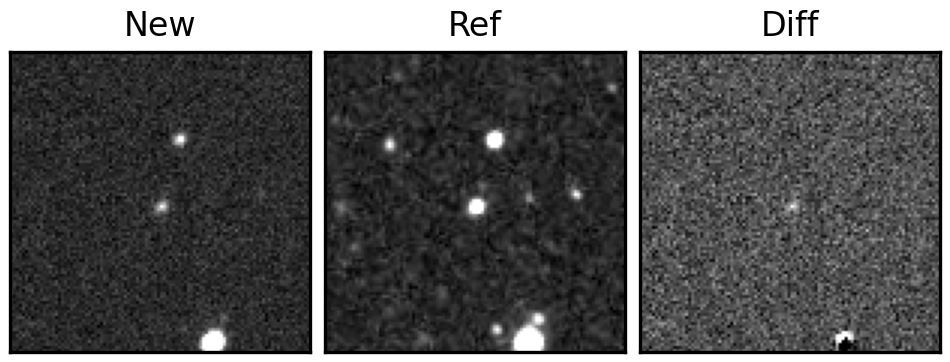
Label: real